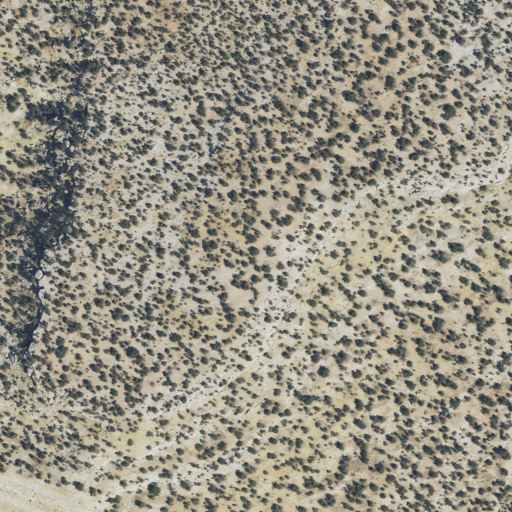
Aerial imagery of mountain in Utah named Secret Mesa containing shrub and barren land